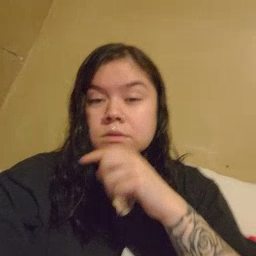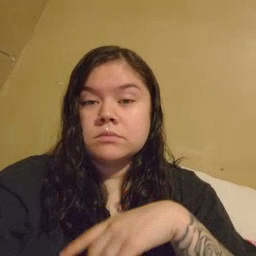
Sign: mouse